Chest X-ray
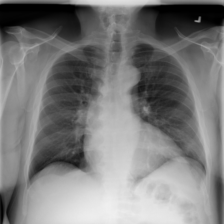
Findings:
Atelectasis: negative
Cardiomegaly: negative
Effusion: positive
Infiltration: negative
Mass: negative
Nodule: negative
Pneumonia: negative
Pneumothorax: negative
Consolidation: negative
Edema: negative
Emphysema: negative
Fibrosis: negative
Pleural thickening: negative
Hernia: negative